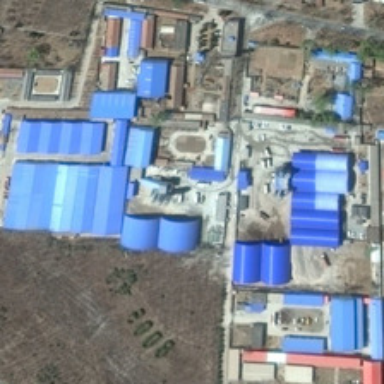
Many buildings are in an industrial area .